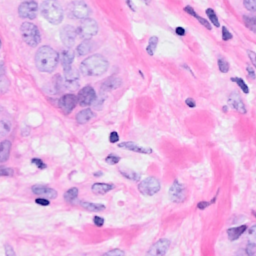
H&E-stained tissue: Breast